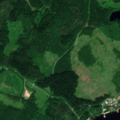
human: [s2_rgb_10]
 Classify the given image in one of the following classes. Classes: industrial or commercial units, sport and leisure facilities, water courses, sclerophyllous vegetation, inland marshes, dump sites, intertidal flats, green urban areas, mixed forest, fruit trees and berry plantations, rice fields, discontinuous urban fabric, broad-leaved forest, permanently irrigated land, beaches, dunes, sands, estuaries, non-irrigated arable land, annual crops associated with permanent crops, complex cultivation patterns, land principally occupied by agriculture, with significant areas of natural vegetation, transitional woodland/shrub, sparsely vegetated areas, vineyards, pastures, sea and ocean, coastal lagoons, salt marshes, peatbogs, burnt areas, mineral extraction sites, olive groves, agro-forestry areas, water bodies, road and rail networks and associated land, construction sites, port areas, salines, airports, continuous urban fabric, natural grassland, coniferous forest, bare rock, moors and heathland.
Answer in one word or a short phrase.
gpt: mixed forest, water bodies